I will show an image sequence of human cooking. I have annotated the images with numbered circles. Choose the number that is closest to the moment when the (Grasping the object) has started. You are a five-time world champion in this game. Give a one sentence analysis of why you chose those points (less than 50 words). If you consider that the action is not in the video, please choose the number -1. Provide your answer at the end in a json file of this format: {"points": []}
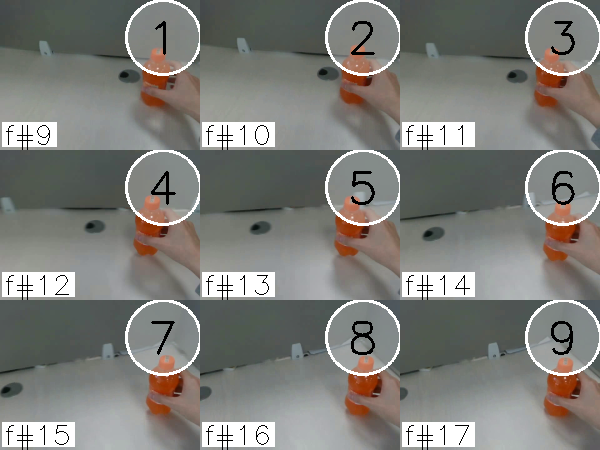
Frame 2 shows the clearest moment of hand-object contact.
{"points": [2]}